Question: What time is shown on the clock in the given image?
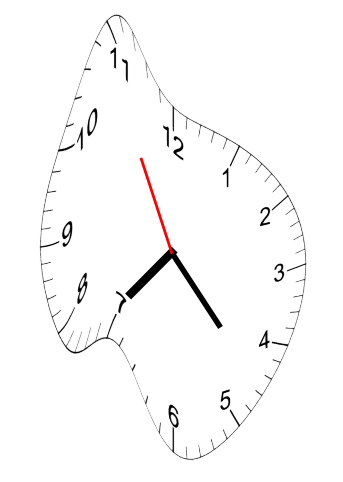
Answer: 07:22:55